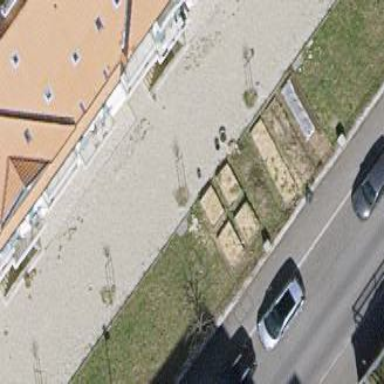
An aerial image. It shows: Residential garden area classified as leisure land.